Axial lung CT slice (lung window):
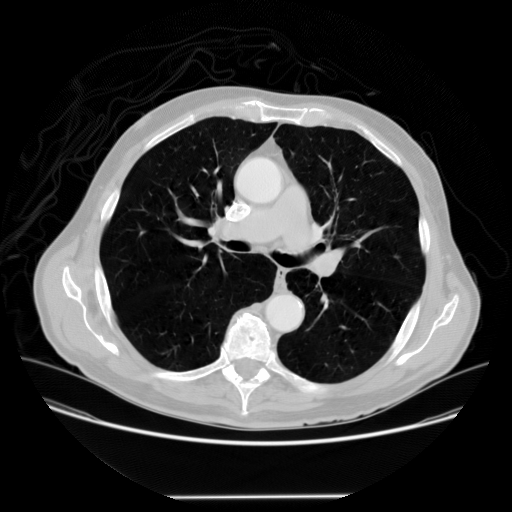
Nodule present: no